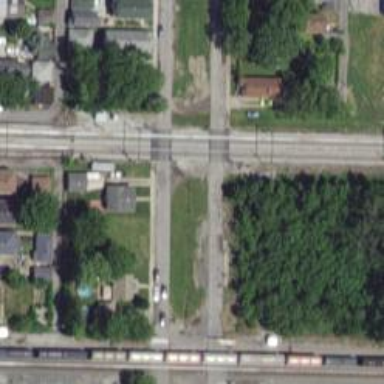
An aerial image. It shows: Railway crossing.